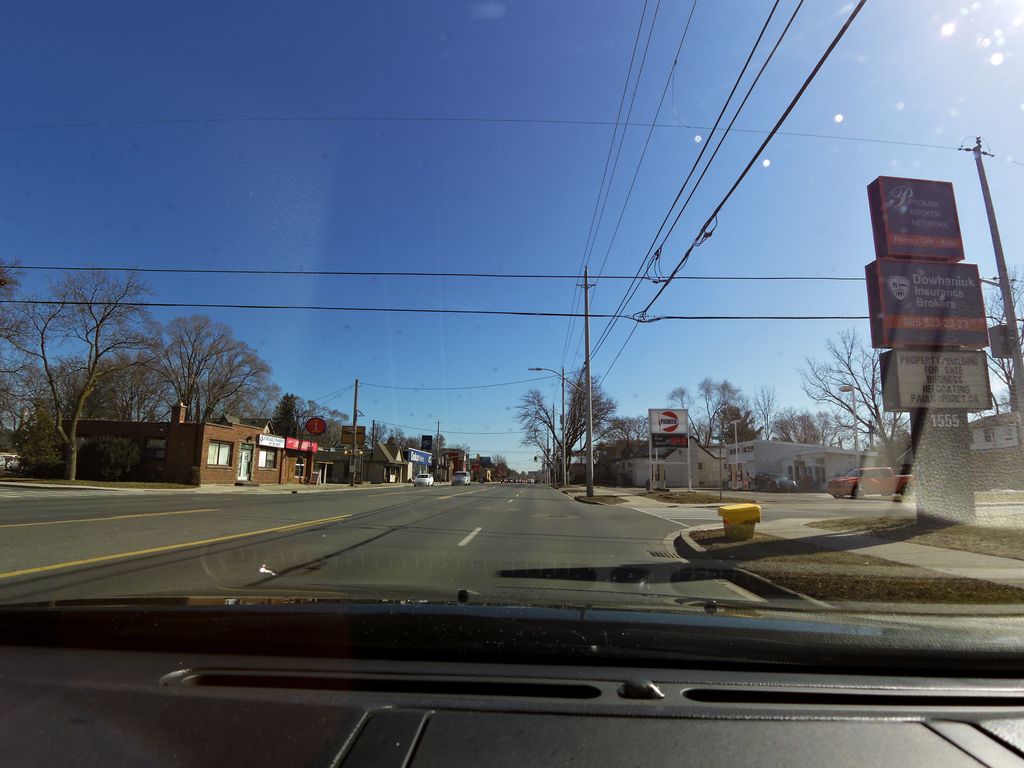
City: hamilton